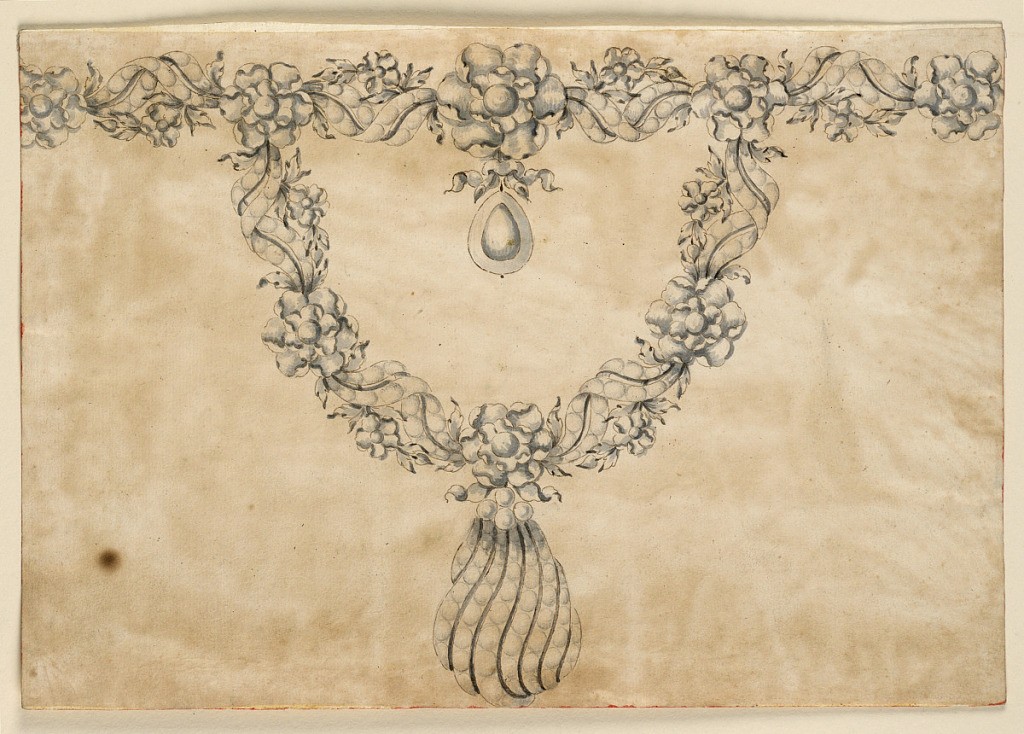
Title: Design for a Necklace
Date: ca. 1770–80
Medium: Pen and sepia ink, brush and gray watercolor on paper
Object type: Drawing
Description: Jewelry design for a necklace with a horizontal band at top and an attached curving band below. The bands made of interlaced chain consisting of a scroll of ribbons and a garland with rosettes of leaves at the joining of the two parts; additional rosettes evenly spaced throughout. Hanging from the center of the horizontal band's largest rosette is a knotted ribbon that holds a drop. Hanging from the center of the curving band's central rosette is a teardrop-shaped shell, composed of ribbons with diamonds or pearls.